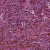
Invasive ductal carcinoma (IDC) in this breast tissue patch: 0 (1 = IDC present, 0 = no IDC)